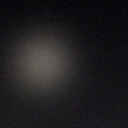
Screen state: off